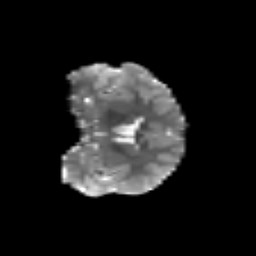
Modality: T2w
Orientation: coronal
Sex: male
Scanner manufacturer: siemens
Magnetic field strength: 3 T
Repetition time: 5 s
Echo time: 0.071 s